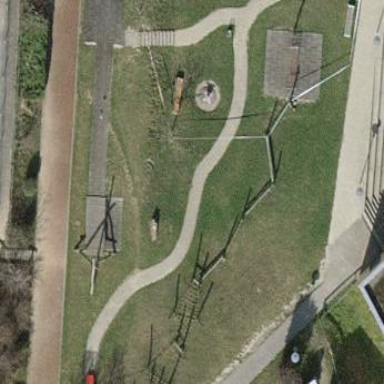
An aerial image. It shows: Playground area for leisure activities on the land.